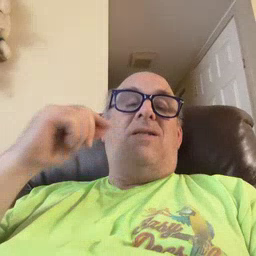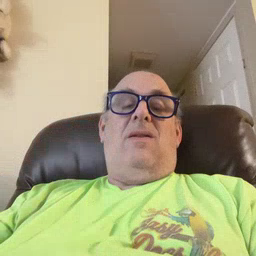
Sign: cat